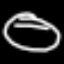
Label: line